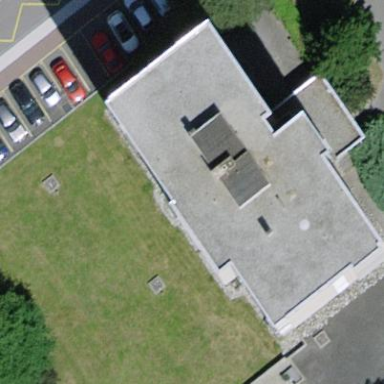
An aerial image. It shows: Building with flat roof.